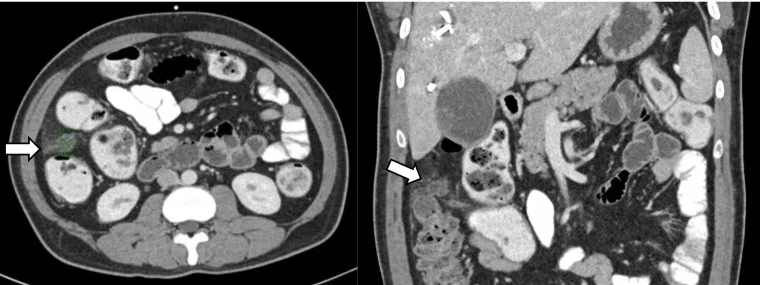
Interval CT scan after right portal vein embolisation demonstrating new 2-centimetre intra-peritoneal soft tissue lesion (white arrow), suspicious for peritoneal metastasis:this was eventually confirmed on diagnostic laparoscopy and biopsy.
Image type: radiology (ct)